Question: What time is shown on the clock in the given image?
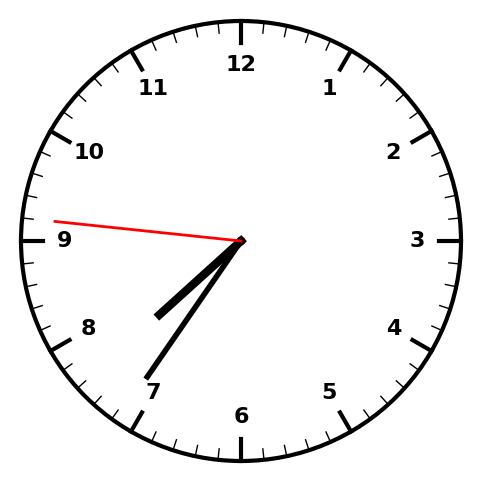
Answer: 07:35:46